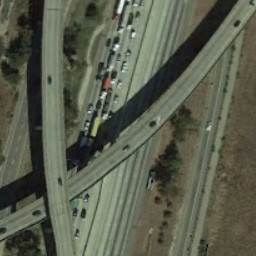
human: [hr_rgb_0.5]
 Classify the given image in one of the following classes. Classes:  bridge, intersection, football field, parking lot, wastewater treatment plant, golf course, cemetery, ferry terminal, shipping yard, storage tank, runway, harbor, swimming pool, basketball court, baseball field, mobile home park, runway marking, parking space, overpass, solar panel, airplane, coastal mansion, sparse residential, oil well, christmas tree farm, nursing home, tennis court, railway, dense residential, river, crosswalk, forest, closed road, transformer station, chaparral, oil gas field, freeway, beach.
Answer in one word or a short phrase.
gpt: overpass